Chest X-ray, PA view. Patient: 77 years old, sex M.
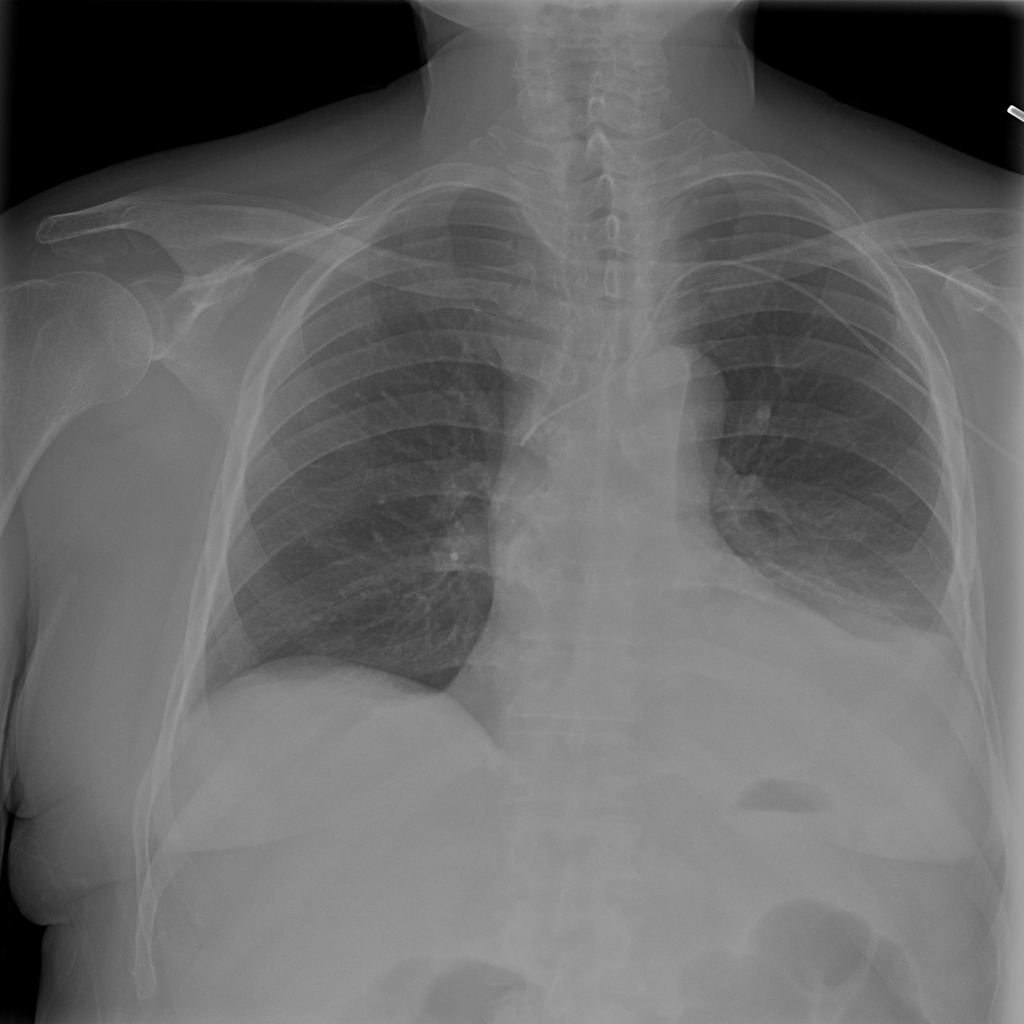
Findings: Atelectasis, Consolidation